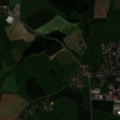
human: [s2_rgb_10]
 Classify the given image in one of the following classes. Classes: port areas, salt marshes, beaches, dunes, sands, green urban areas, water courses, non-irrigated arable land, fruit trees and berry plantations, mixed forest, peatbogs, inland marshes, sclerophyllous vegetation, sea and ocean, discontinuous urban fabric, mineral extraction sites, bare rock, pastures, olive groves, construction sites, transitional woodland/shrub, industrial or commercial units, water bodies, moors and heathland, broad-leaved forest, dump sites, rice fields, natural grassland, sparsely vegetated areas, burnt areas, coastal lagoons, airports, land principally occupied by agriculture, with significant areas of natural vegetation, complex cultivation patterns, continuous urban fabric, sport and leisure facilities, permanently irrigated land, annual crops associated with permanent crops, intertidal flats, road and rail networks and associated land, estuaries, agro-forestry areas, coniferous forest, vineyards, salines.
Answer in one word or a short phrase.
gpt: discontinuous urban fabric, non-irrigated arable land, complex cultivation patterns, mixed forest